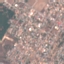
Label: Residential